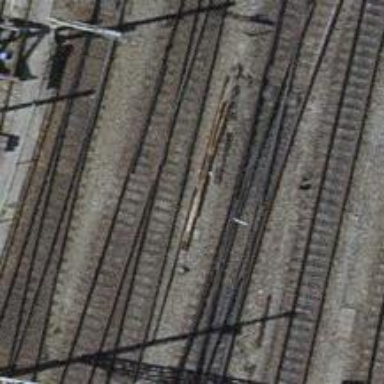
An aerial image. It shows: Single-track electrified railway siding with contact line for service.